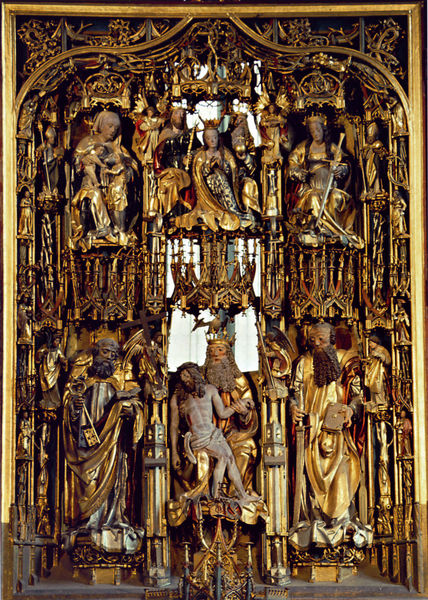
Titel: Hochaltar, Durchlichteter Schrein bei geöffneten rückwärtigen Flügeltüren
Künstler: Bildschnitzer der Schnatterpeck-Werkstatt
Standort: Niederlana (Südtirol)
Institution: Pfarrkirche Mariae Himmelfahrt
Schlagwörter: blau, flügel, gott, nackt, frauen, menschen, sitzen, glas, holz, marmor, männer, weiss, rot, alt, bart, bärte, bibel, rahmen, sockel, taube, tod, trauer, vollbart, kirche, gold, sessel, gewänder, spitzen, vater, gotik, krone, engel, skulptur, relief, bogen, farbe, türe, figuren, bischof, könig, thron, spitz, glanz, ornamente, bildhauerei, plastik, podest, schoß, foto, fotografie, photographie, krabbe, buch, vergoldet, schwert, altar, hochaltar, schnitzerei, photo, statuen, farbfoto, gotisch, christus, jesus, jesus christus, monstranz, baldachin, heiliger, balu, heilige, schlüssel, gefasst, filigran, heilig, maria, madonna, heiland, mutter gottes, petrus, fassung, schrein, aufnahme, vergoldung, schnitzwerk, altarbild, masswerk, bildhauer, sterbend, kronen, fialen, spätgotik, gesprenge, schnitz, schnitzaltar, prunkvoll, leib christi, apostel, heiliger geist, maris, gottvater, schristus, gespränge, farbfassung, bildschnitzerei, bildschnitzer, paulus, gnadenstuhl, 15, 1500